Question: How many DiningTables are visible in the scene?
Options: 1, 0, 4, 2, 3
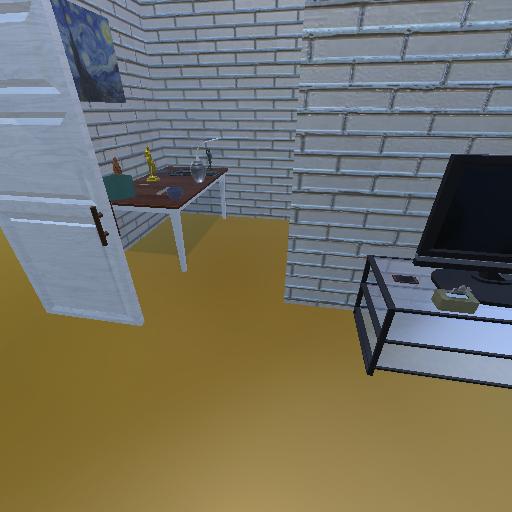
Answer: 1